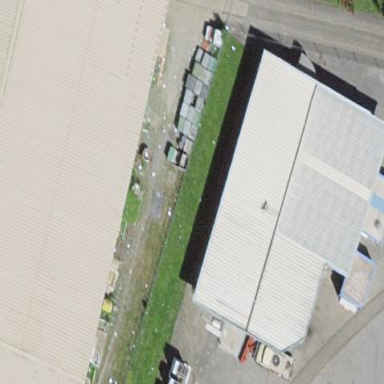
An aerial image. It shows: Industrial building.